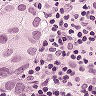
Metastatic tissue present: yes